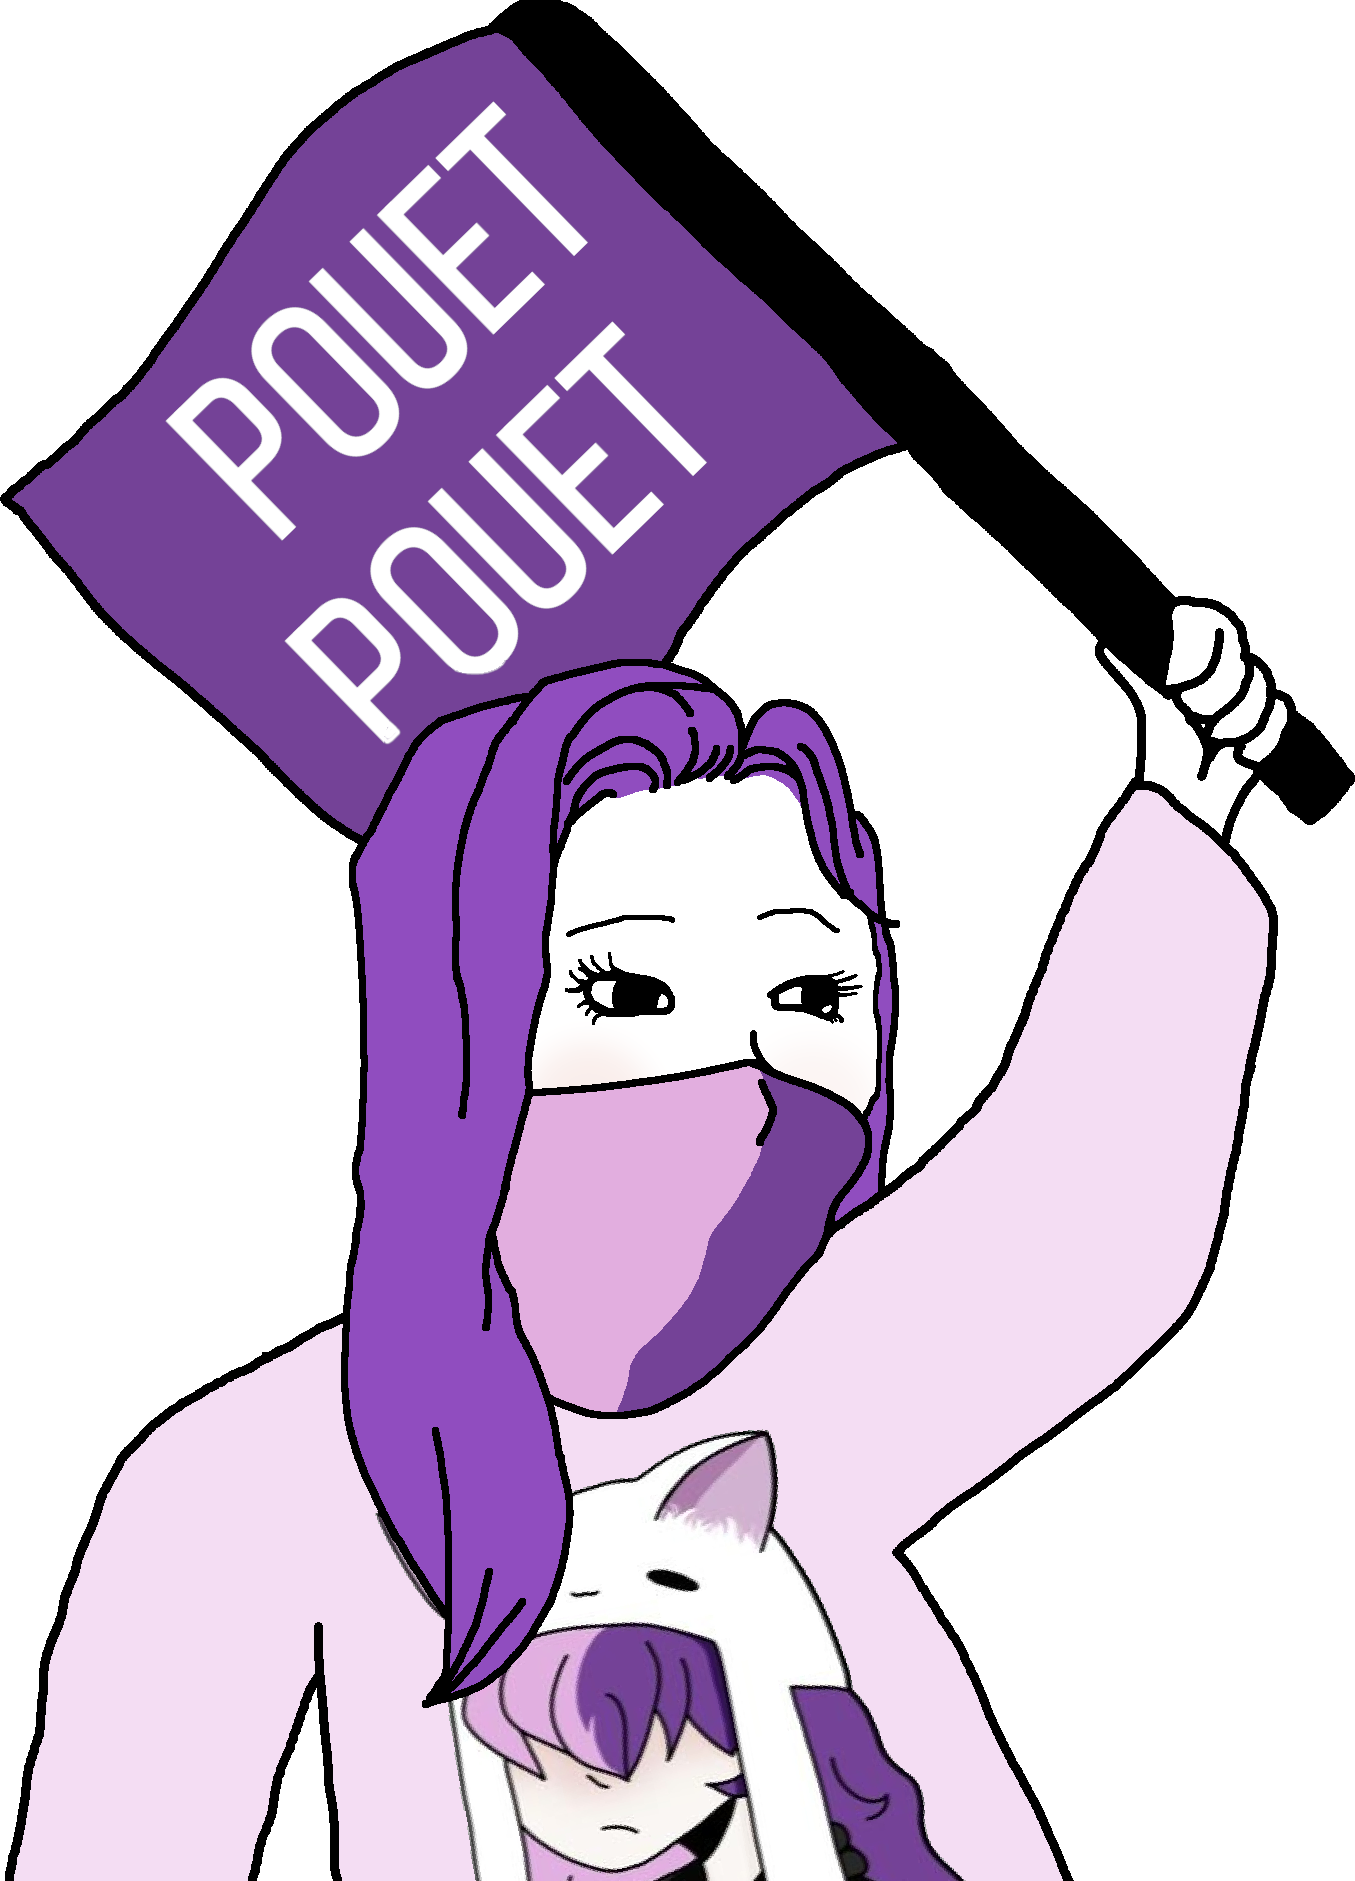
Label: 5_Trad_Wife